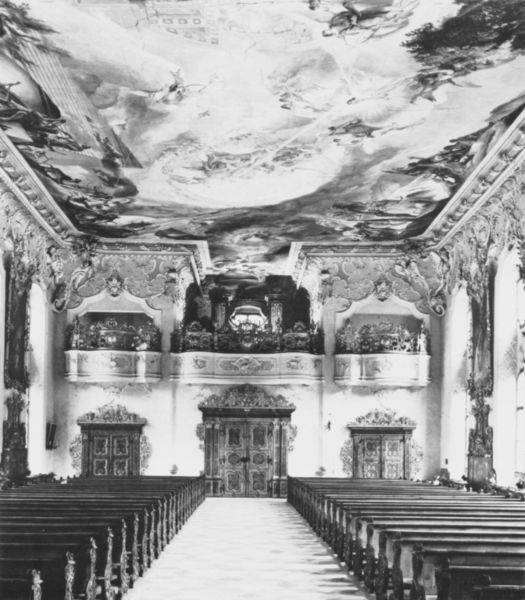
Titel: Kongregationssaalkirche Maria de Victoria in Ingolstadt
Künstler: Cosmas Damian Fresken Asam
Standort: Ingolstadt, Kongregationssaalkirche Maria de Victoria (EU - D - Bayern)
Schlagwörter: gemälde, grau, licht, raum, schmuck, schwarz, tür, weiss, schloss, malerei, barock, innenraum, kirche, gold, decke, engel, balkon, türen, empore, saal, dekor, verzierung, wandmalerei, stuck, foto, fotografie, photographie, eingang, gang, kloster, palast, balustrade, schwarz weiß, bänke, photo, kirchenschiff, orgel, dekce, kapelle, deckengemälde, fresko, verzeirung, deckenmalerei, deckenfresko, kirchenbäke, tromp doie